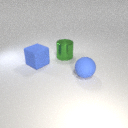
large blue rubber cube to the left of large blue rubber sphere